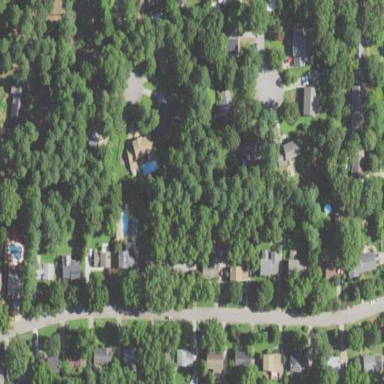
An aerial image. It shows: Residential area within neighborhood.